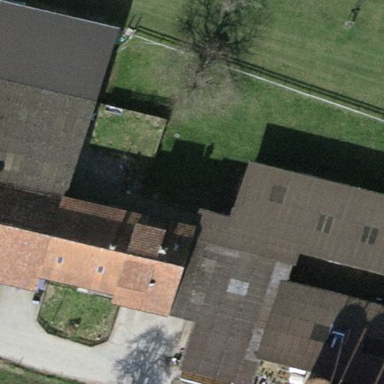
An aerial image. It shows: Farmyard area.